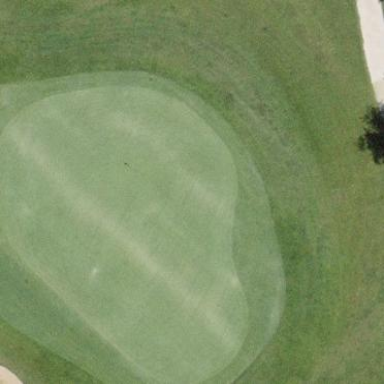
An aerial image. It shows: Golf green.